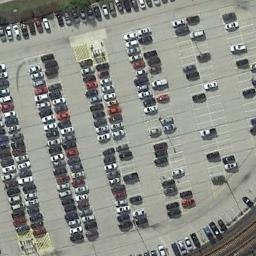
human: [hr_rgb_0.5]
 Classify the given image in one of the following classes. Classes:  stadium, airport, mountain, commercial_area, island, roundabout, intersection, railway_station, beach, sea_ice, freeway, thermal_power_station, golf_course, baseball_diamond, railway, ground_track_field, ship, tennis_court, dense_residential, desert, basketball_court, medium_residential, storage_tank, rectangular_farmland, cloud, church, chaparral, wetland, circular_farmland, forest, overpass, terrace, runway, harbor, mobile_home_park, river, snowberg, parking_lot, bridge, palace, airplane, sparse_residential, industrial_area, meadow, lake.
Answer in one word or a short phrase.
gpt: parking_lot